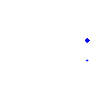
Particle: proton